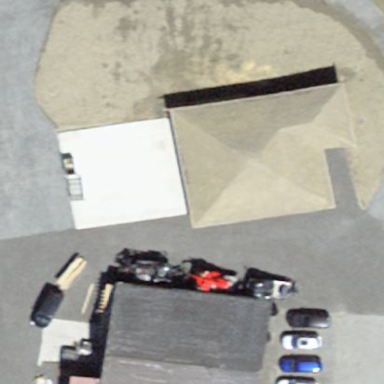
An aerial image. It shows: Shelter in the form of picnic shelter attached to building.